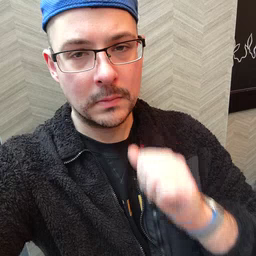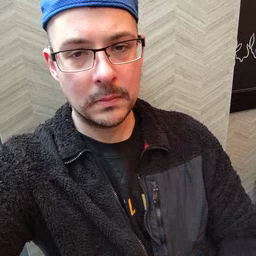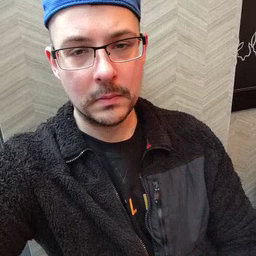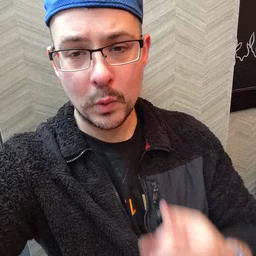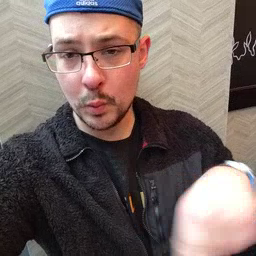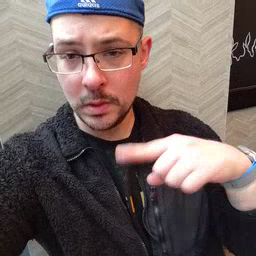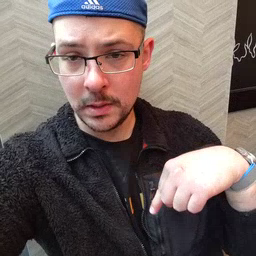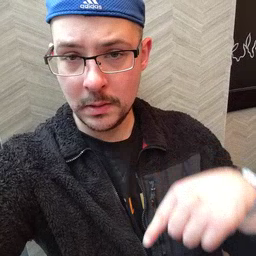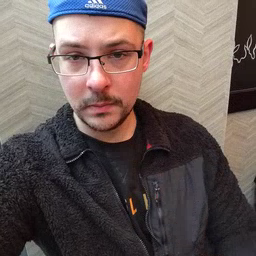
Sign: weus